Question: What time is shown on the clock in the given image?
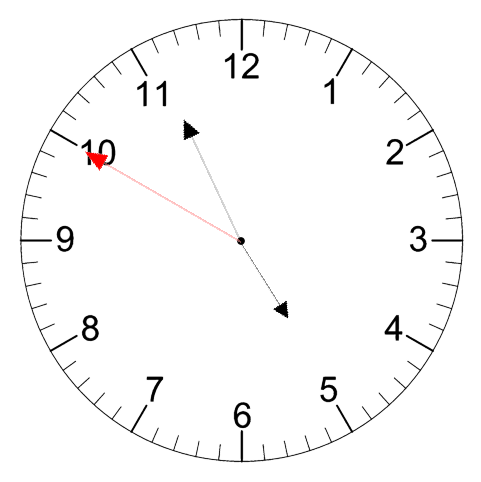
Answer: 04:55:50